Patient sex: F
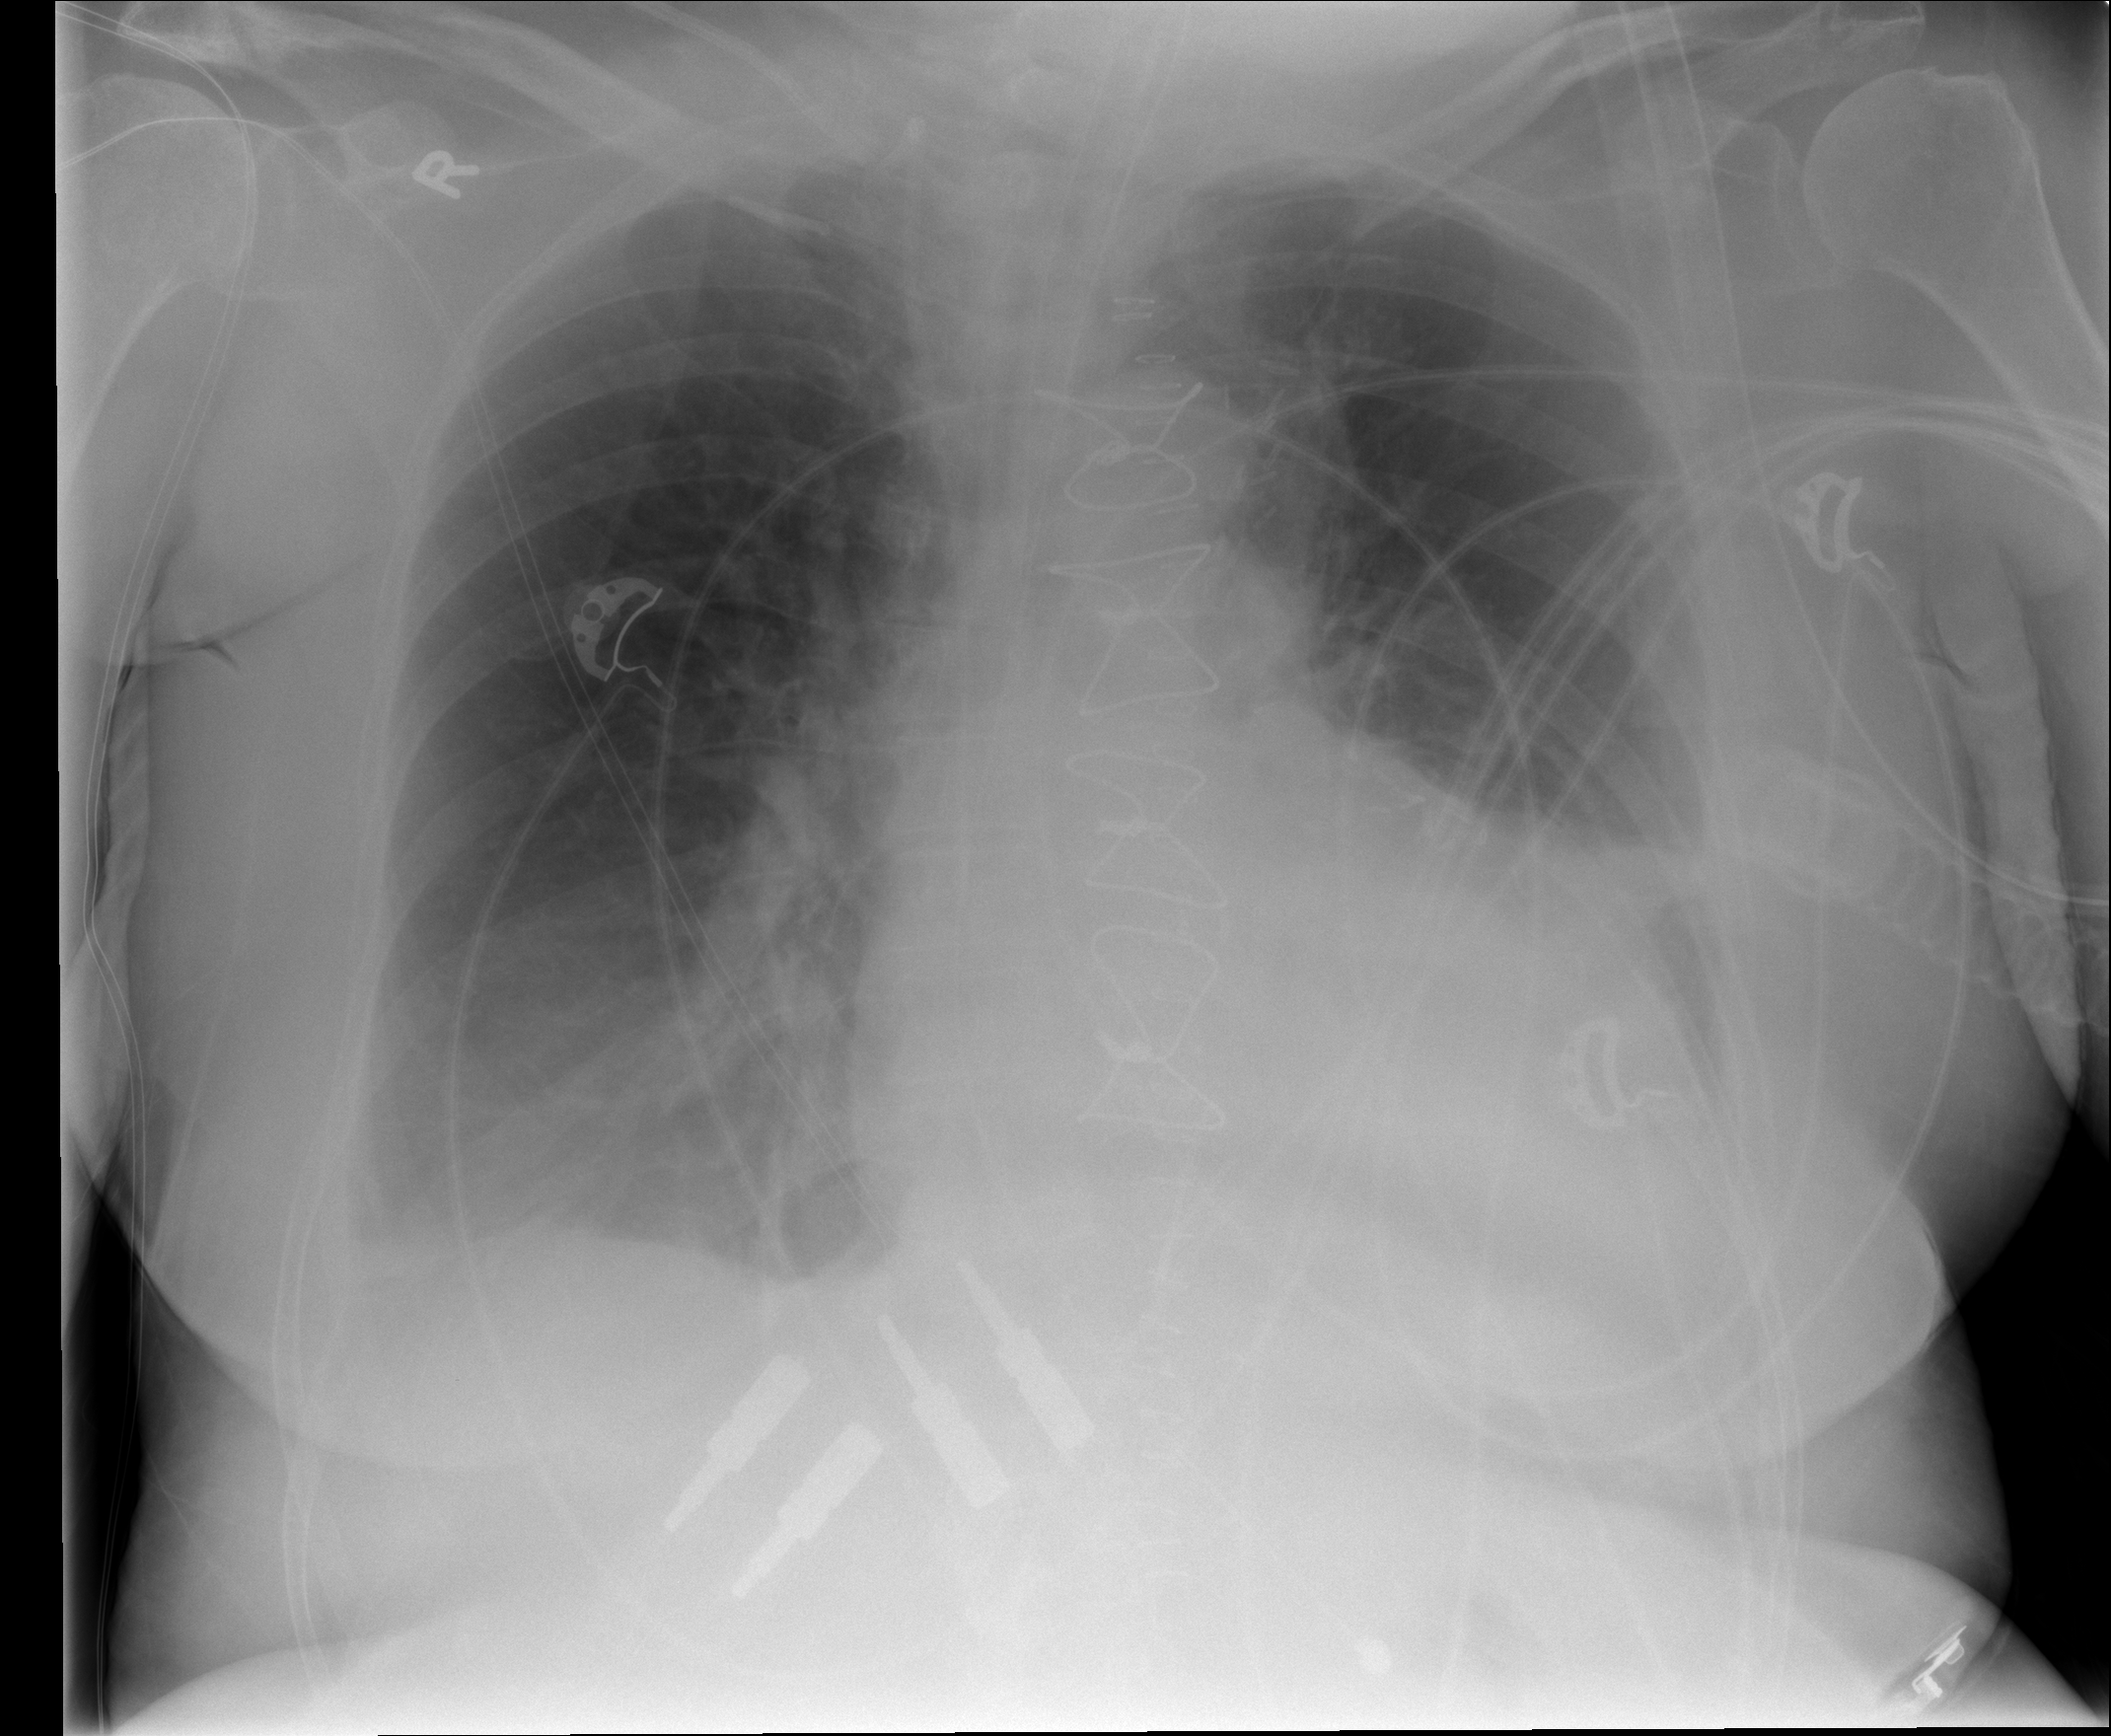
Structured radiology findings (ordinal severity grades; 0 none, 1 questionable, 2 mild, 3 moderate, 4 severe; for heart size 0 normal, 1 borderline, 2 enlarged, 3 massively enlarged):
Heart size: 2
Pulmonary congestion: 0
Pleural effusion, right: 2
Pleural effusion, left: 2
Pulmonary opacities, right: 0
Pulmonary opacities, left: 0
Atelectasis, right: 2
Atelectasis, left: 2